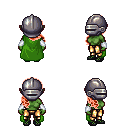
a pixel art fantasy rpg character, female body template, orc, green skin, green cape, gold greaves, red right-swept hairstyle, metal helm, white cloth bracers, ghillies, four views (front, back, left, right), 2x2 character sprite sheet, small pixel art, hard edges, no anti-aliasing